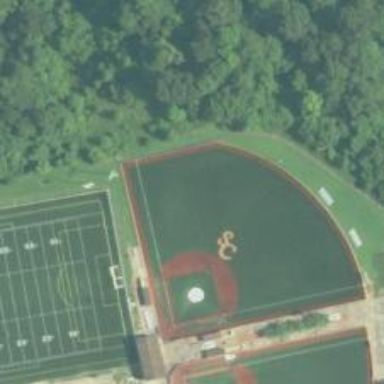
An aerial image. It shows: Baseball pitch for leisure and sports activities.